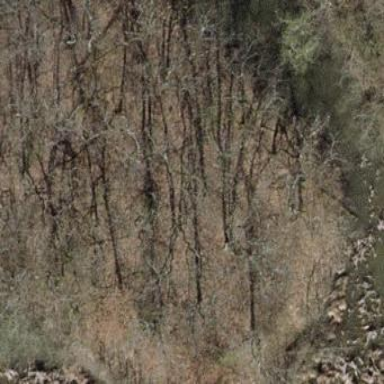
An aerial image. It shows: Forest area dominated by broadleaved trees.